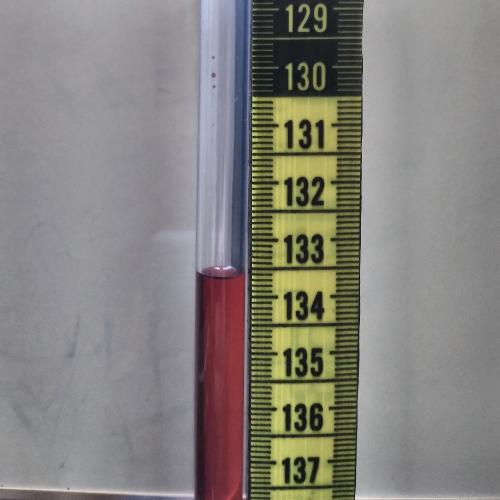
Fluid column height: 133.6 cm